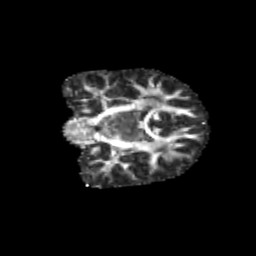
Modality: FA
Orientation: coronal
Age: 11
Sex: male
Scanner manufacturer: siemens
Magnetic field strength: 3 T
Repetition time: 3.8 s
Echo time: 0.07 s